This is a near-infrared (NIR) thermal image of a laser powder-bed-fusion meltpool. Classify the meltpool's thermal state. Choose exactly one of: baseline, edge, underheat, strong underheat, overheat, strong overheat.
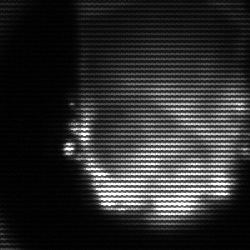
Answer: baseline